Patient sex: M
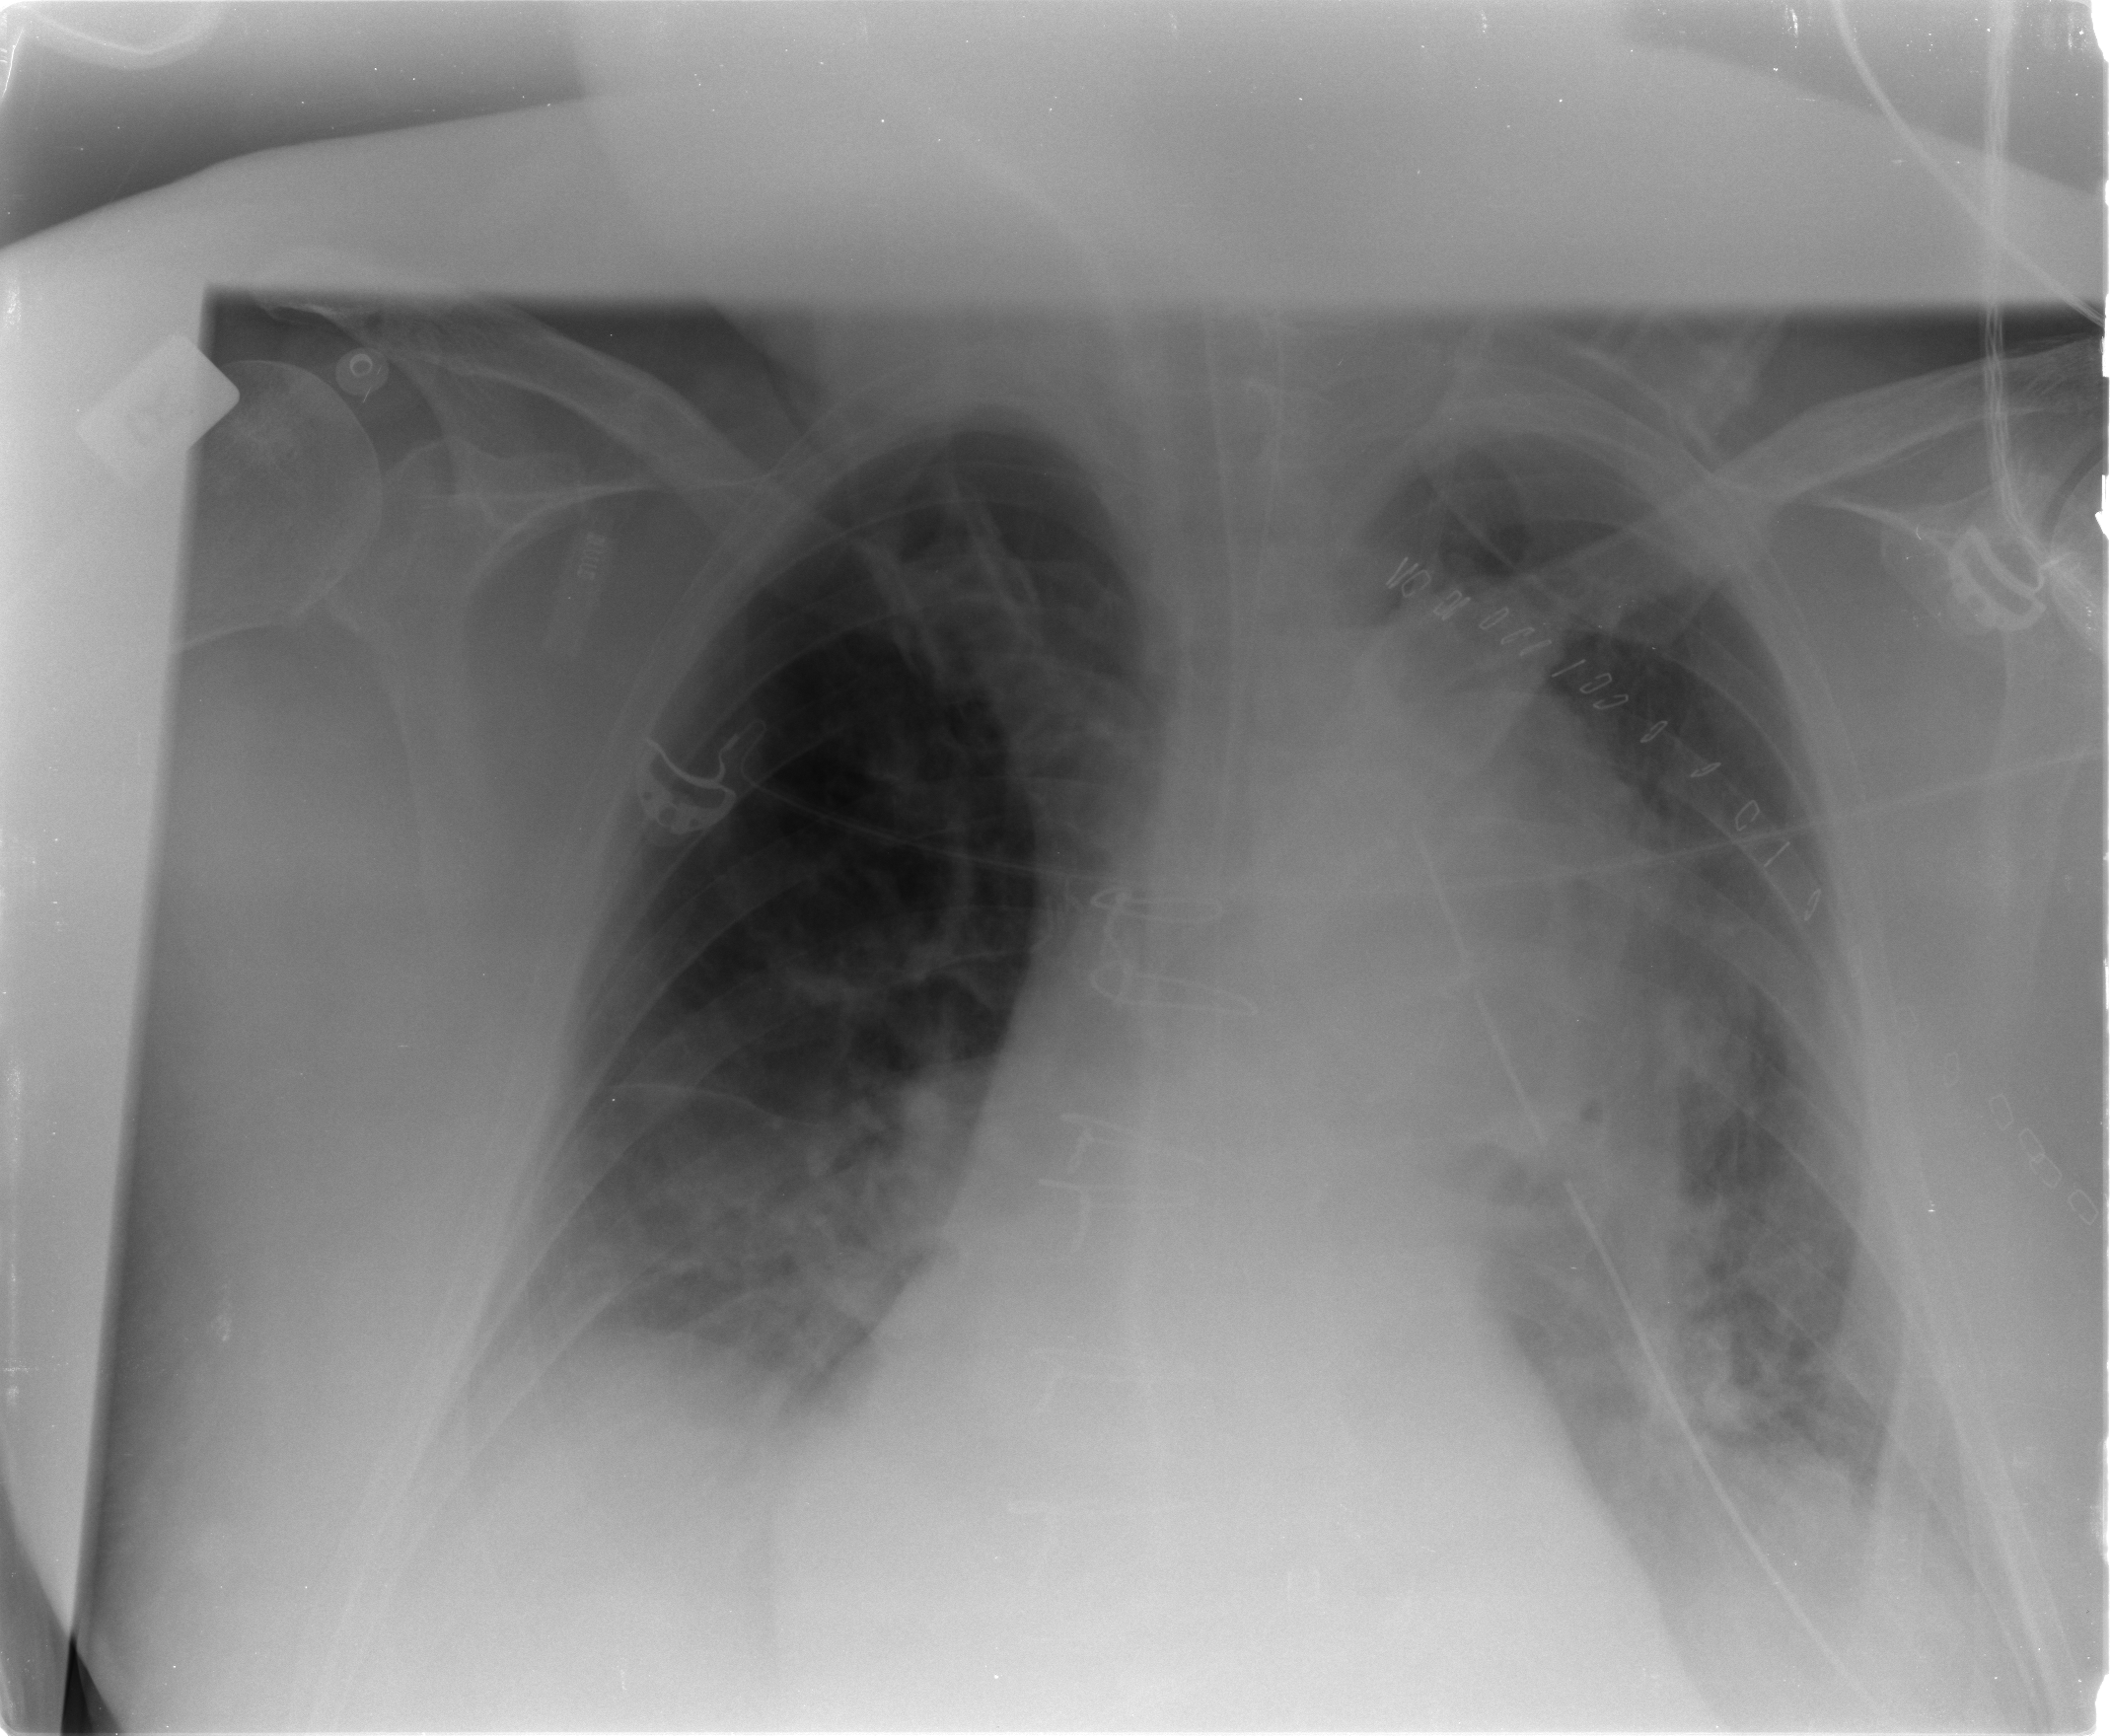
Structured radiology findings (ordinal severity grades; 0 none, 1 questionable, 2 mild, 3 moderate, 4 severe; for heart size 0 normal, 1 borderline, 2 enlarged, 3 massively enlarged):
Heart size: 2
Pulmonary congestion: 2
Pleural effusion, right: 2
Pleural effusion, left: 2
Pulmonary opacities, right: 1
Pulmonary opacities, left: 2
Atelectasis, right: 2
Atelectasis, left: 2